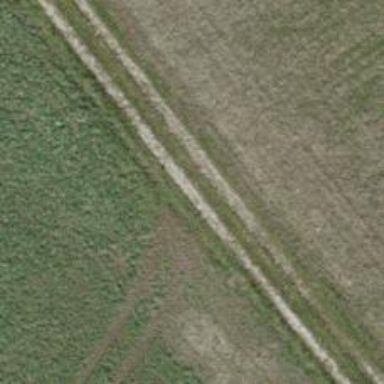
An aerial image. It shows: Grassy track.